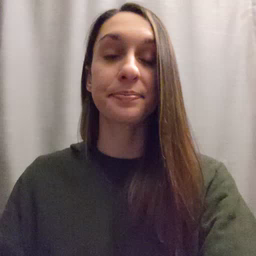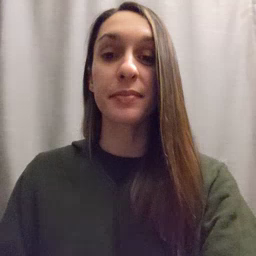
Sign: vacuum